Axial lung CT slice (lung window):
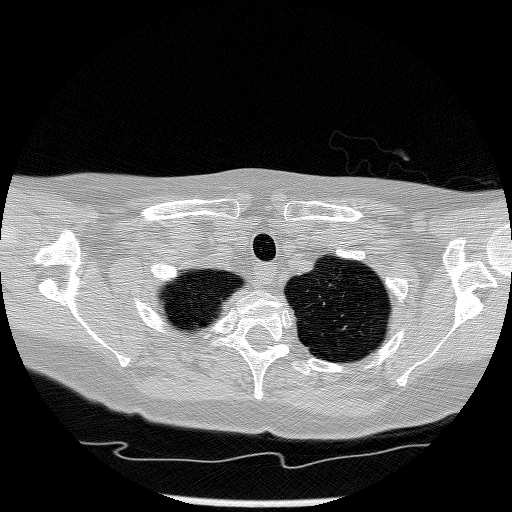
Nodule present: no